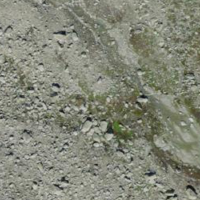
EUNIS habitat code: 47
Species observed at this site:
Cinclus cinclus